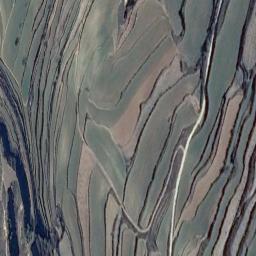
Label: terrace